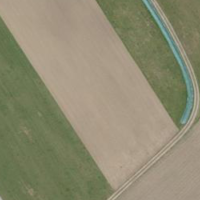
EUNIS habitat code: 24
Species observed at this site:
Milvus milvus